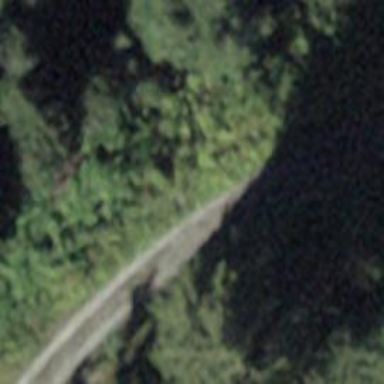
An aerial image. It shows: Gravel track with grade 2 tracktype.